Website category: university
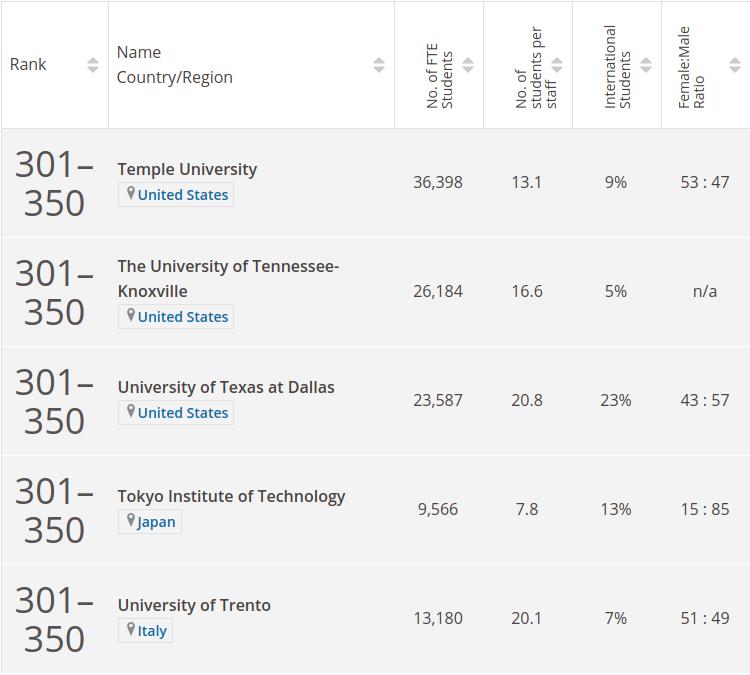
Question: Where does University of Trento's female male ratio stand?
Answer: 51 : 49

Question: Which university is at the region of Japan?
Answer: Tokyo Institute of Technology

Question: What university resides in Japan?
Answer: Tokyo Institute of Technology

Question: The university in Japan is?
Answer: Tokyo Institute of Technology

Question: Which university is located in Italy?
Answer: University of Trento

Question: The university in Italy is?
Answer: University of Trento

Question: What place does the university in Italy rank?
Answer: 301350

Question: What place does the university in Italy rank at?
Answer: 301350